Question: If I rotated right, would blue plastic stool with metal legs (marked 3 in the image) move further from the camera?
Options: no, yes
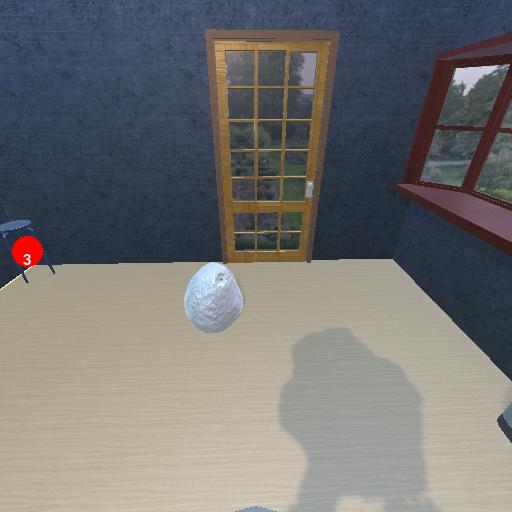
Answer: no